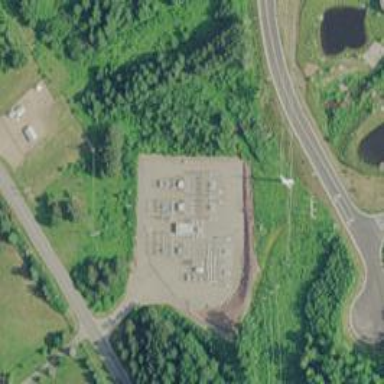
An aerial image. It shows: Transmission level substation.